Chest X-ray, PA view. Patient: 42 years old, sex M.
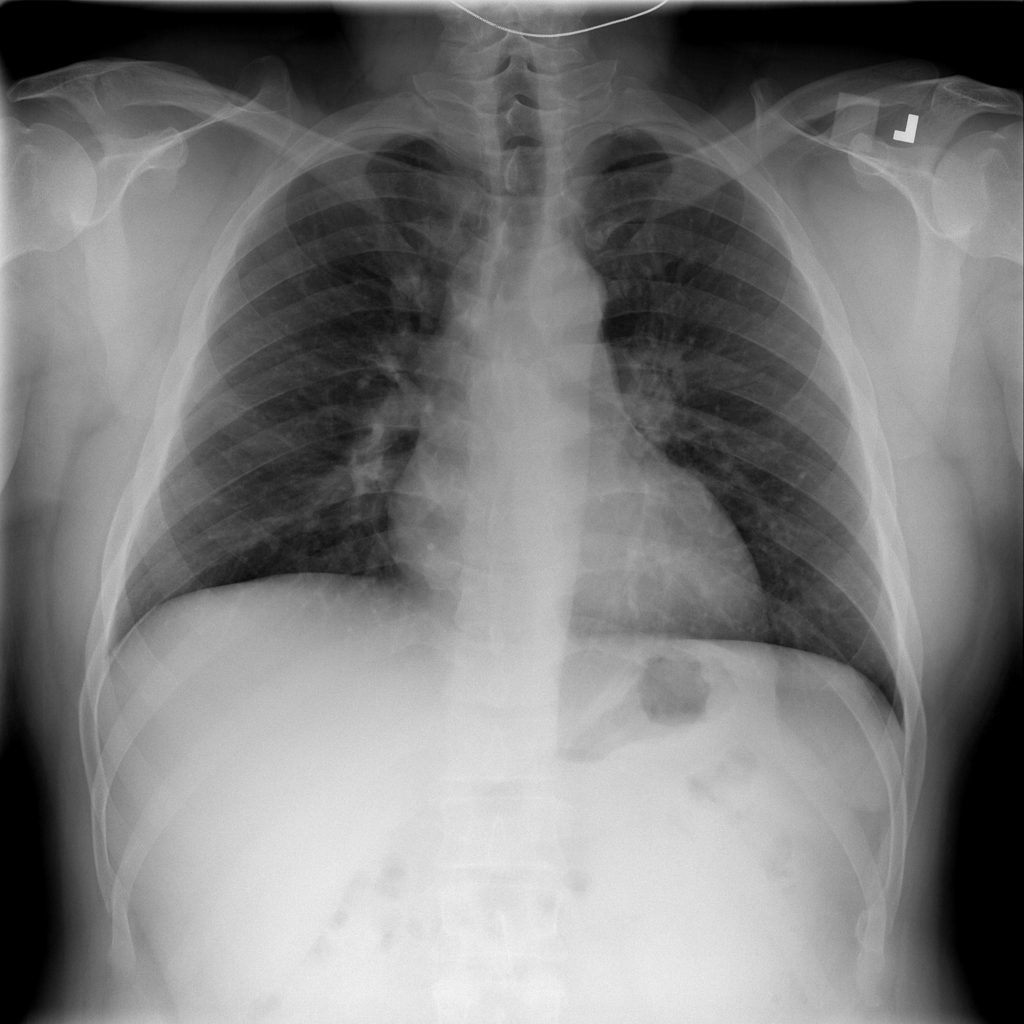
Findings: No Finding